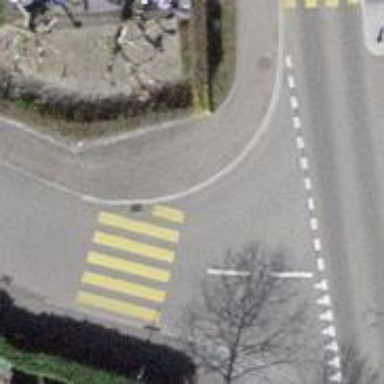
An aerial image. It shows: Zebra crossing on the road.